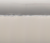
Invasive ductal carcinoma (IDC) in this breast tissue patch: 0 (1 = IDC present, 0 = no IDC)